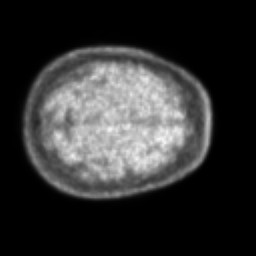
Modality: PET
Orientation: axial
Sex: male
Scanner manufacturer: ge